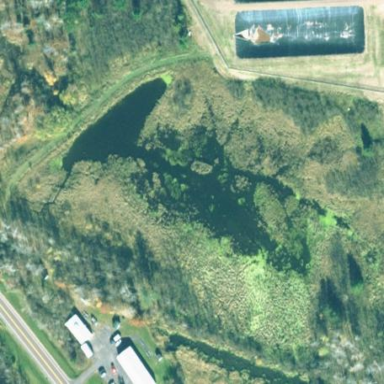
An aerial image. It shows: Nature reserve with aquaculture landuse focusing on fish. It includes fish hatchery amenity.